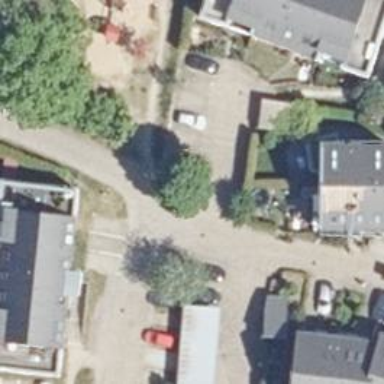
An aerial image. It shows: Living street.